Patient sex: M
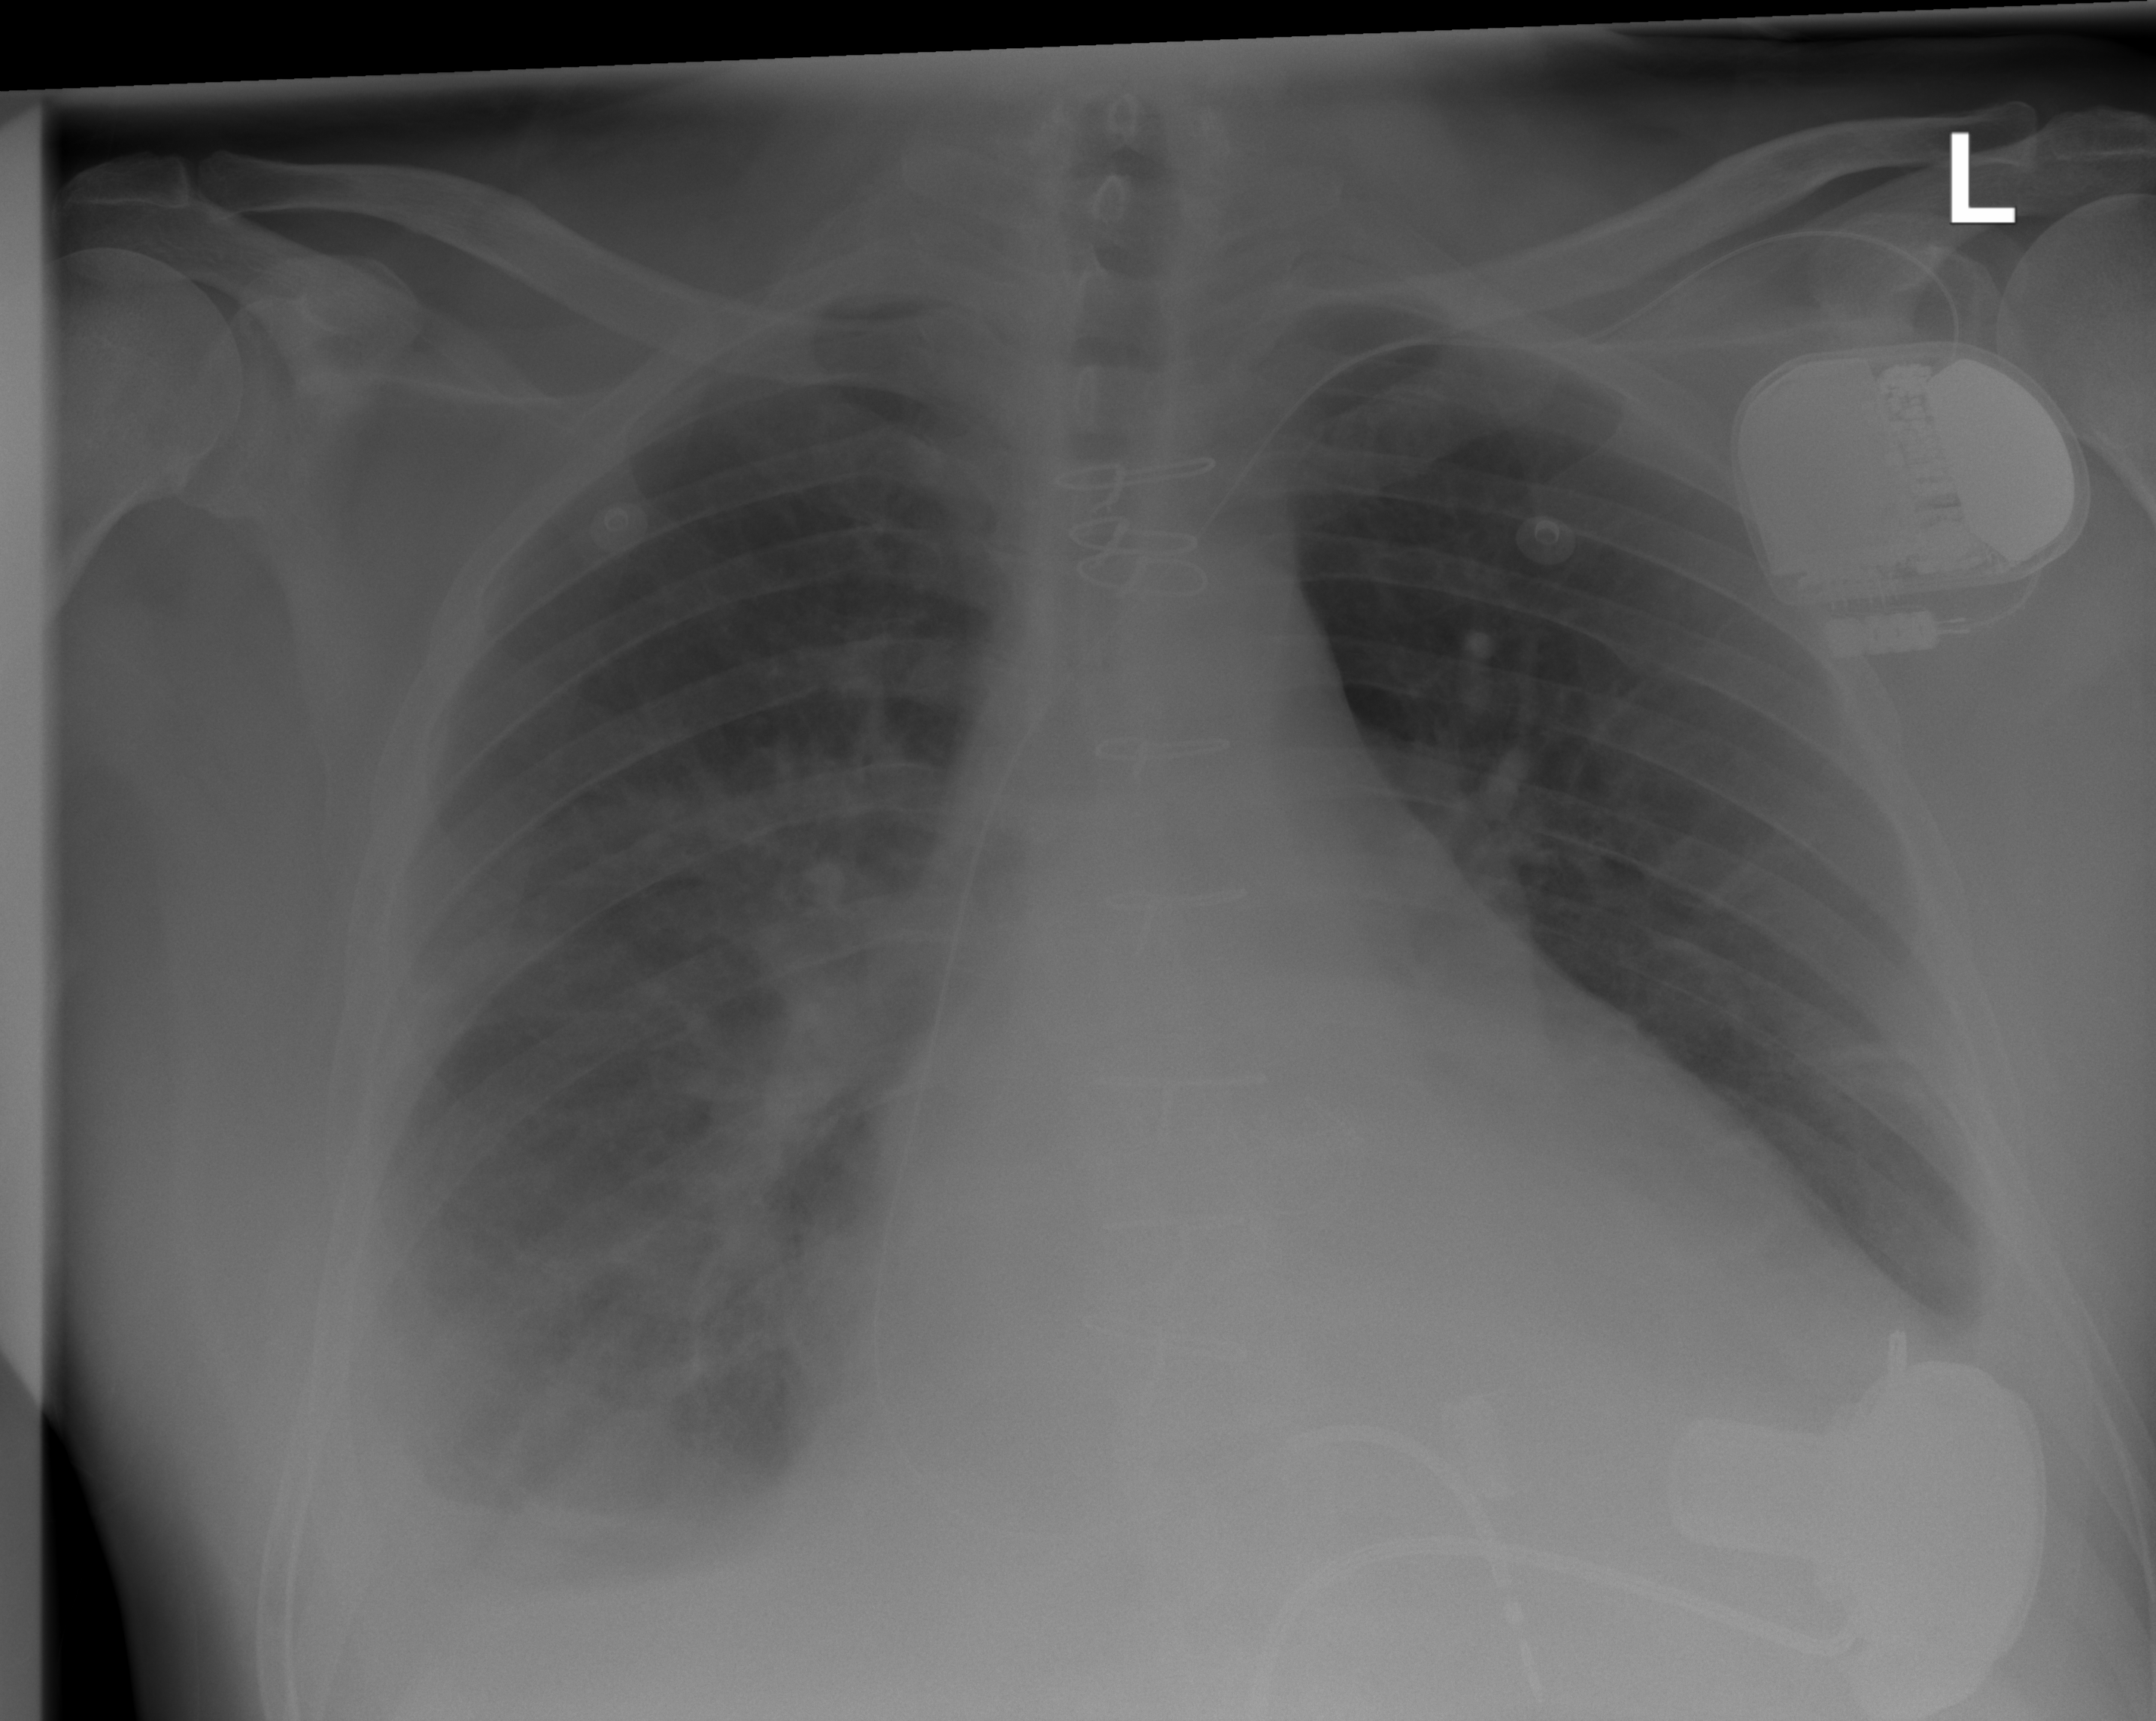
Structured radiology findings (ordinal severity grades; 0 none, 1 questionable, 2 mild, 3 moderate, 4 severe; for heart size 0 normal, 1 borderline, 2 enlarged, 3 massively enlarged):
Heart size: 2
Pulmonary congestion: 0
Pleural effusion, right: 2
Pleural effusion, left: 2
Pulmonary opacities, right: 2
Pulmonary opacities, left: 0
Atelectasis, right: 2
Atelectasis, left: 0